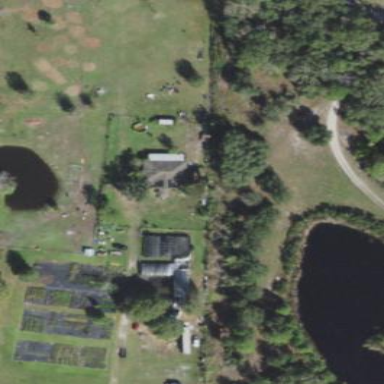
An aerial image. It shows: Plant nursery with trees.